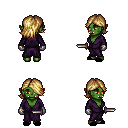
a pixel art fantasy rpg character, female body template, orc, green skin, purple robe, metal pants, blonde swoop hairstyle, metal gloves, black slippers, dagger, four views (front, back, left, right), 2x2 character sprite sheet, small pixel art, hard edges, no anti-aliasing